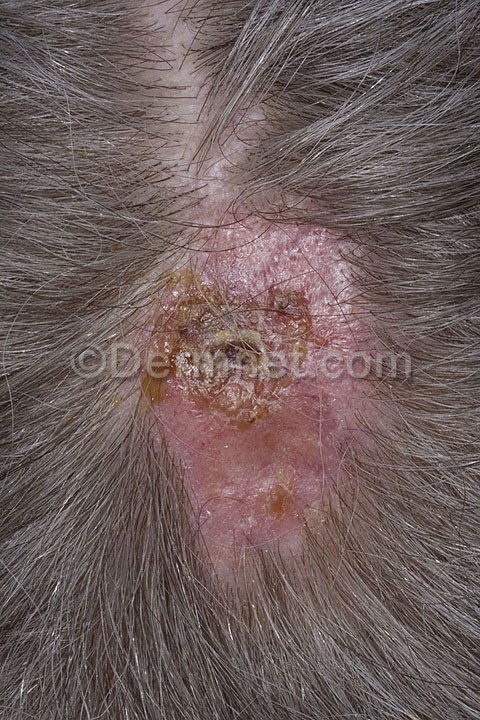
Disease: Actinic Keratosis Basal Cell Carcinoma and other Malignant Lesions